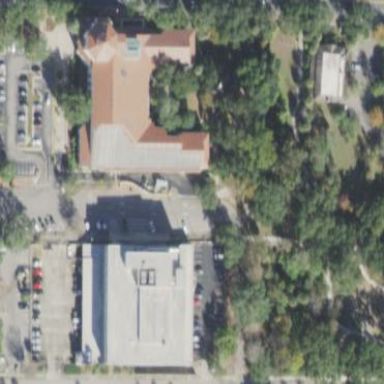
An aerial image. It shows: Library building.